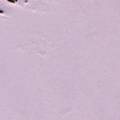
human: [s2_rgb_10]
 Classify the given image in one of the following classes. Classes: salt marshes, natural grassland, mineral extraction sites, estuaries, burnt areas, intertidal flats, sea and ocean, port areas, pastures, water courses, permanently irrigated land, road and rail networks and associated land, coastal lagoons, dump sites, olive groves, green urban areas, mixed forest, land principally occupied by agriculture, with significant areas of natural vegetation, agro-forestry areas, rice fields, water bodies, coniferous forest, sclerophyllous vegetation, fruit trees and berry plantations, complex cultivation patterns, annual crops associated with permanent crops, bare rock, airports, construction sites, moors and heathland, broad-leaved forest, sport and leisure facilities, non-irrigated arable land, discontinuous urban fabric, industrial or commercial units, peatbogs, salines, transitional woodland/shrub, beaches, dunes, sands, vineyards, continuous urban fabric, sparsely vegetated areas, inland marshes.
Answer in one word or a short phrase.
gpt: sea and ocean